Question: I am trying to implement this kind of design as shown in fig on my page, how can I achieve this in Xamarin.forms mainly in shared project. As I am trying to reduce the complexity by doing in platform specific.
I tried using this even <URL> .
But the issue is I can't slide in the menu when its open (i.e after touching on page I want the menu to hide) but it doesn't happen. We need to manually drag that out to close it.
So please let me know how to achieve this.
Thanks

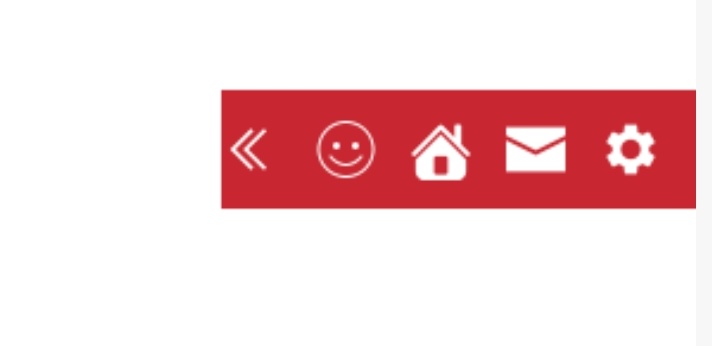
Answer: Based on your description, I modifed my code,there is a GIF<URL>
When you click the 'ImageButton', you should call this method 'this.HideMenu();'
code of 'QuickInnerMenuPage'
'''
public QuickInnerMenuPage()
{
Content = new StackLayout
{
VerticalOptions = LayoutOptions.Center,
HorizontalOptions = LayoutOptions.Center,
Children = {
new Label(){Text="1222"}
}
};
this.SlideMenu = new QuickInnerMenuView(MenuOrientation.RightToLeft);
QuickInnerMenuView.ib.Clicked += (o, e) =>
{
this.HideMenu();
};
}
}
'''
There is code of 'QuickInnerMenuView'
'''
public class QuickInnerMenuView : SlideMenuView
{
public static ImageButton ib;
public QuickInnerMenuView (MenuOrientation orientation)
{
ib = new ImageButton
{
Source = "Happy.png",
WidthRequest = 25,
HeightRequest = 25,
};
var mainLayout = new StackLayout {
Spacing = 15,
Children = {
ib,
new ImageButton {
Source = "Home.png",
WidthRequest = 25,
HeightRequest = 25,
},
new ImageButton {
Source = "MessageFilled.png",
WidthRequest = 25,
HeightRequest = 25,
},
new ImageButton {
Source = "Settings.png",
WidthRequest = 25,
HeightRequest = 25,
},
}
};
// In this case the IsFullScreen must set false
this.IsFullScreen = false;
this.BackgroundViewColor = Color.Transparent;
// You must set BackgroundColor,
// and you cannot put another layout with background color cover the whole View
// otherwise, it cannot be dragged on Android
this.BackgroundColor = Color.FromHex ("#C82630");
this.MenuOrientations = orientation;
if (orientation == MenuOrientation.BottomToTop) {
mainLayout.Orientation = StackOrientation.Vertical;
mainLayout.Children.Insert (0, new Image {
Source = "DoubleUp.png",
WidthRequest = 25,
HeightRequest = 25,
});
mainLayout.Padding = new Thickness (0, 5);
// In this case, you must set both WidthRequest and HeightRequest.
this.WidthRequest = 50;
this.HeightRequest = 200;
// A little bigger then DoubleUp.png image size, used for user drag it.
this.DraggerButtonHeight = 30;
// In this menu direction you must set LeftMargin.
this.LeftMargin = 100;
}
'''